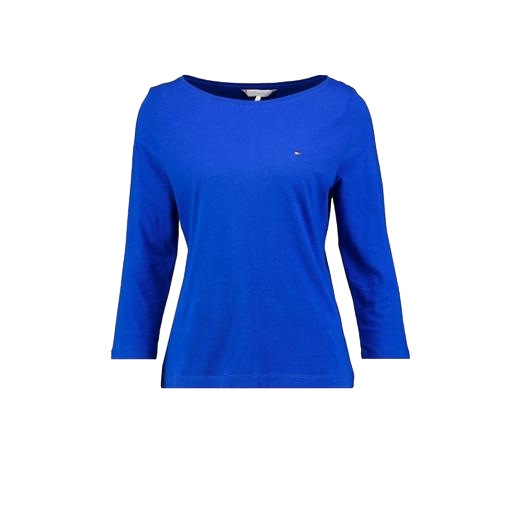
blue petite boat-neck t-shirt, blue stretch bateau tee, blue iconic women's long-sleeved t-shirt, white background